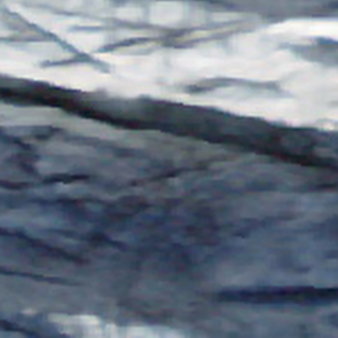
Label: other